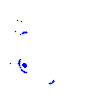
Particle: electron